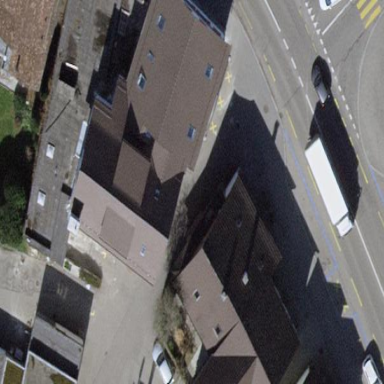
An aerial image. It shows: Commercial building.